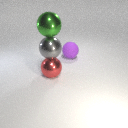
large gray metal sphere above large red metal sphere